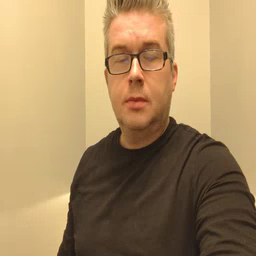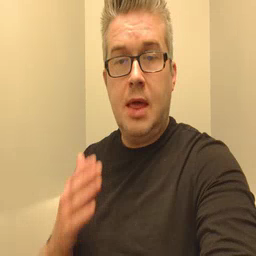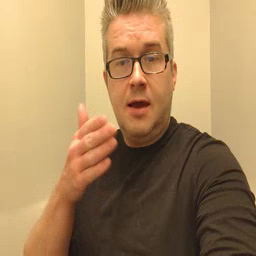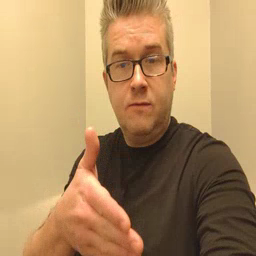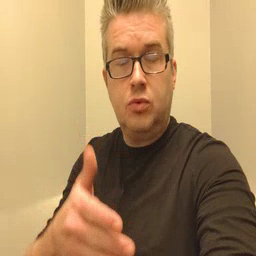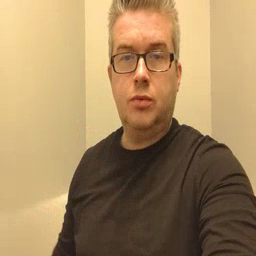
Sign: after